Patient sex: M
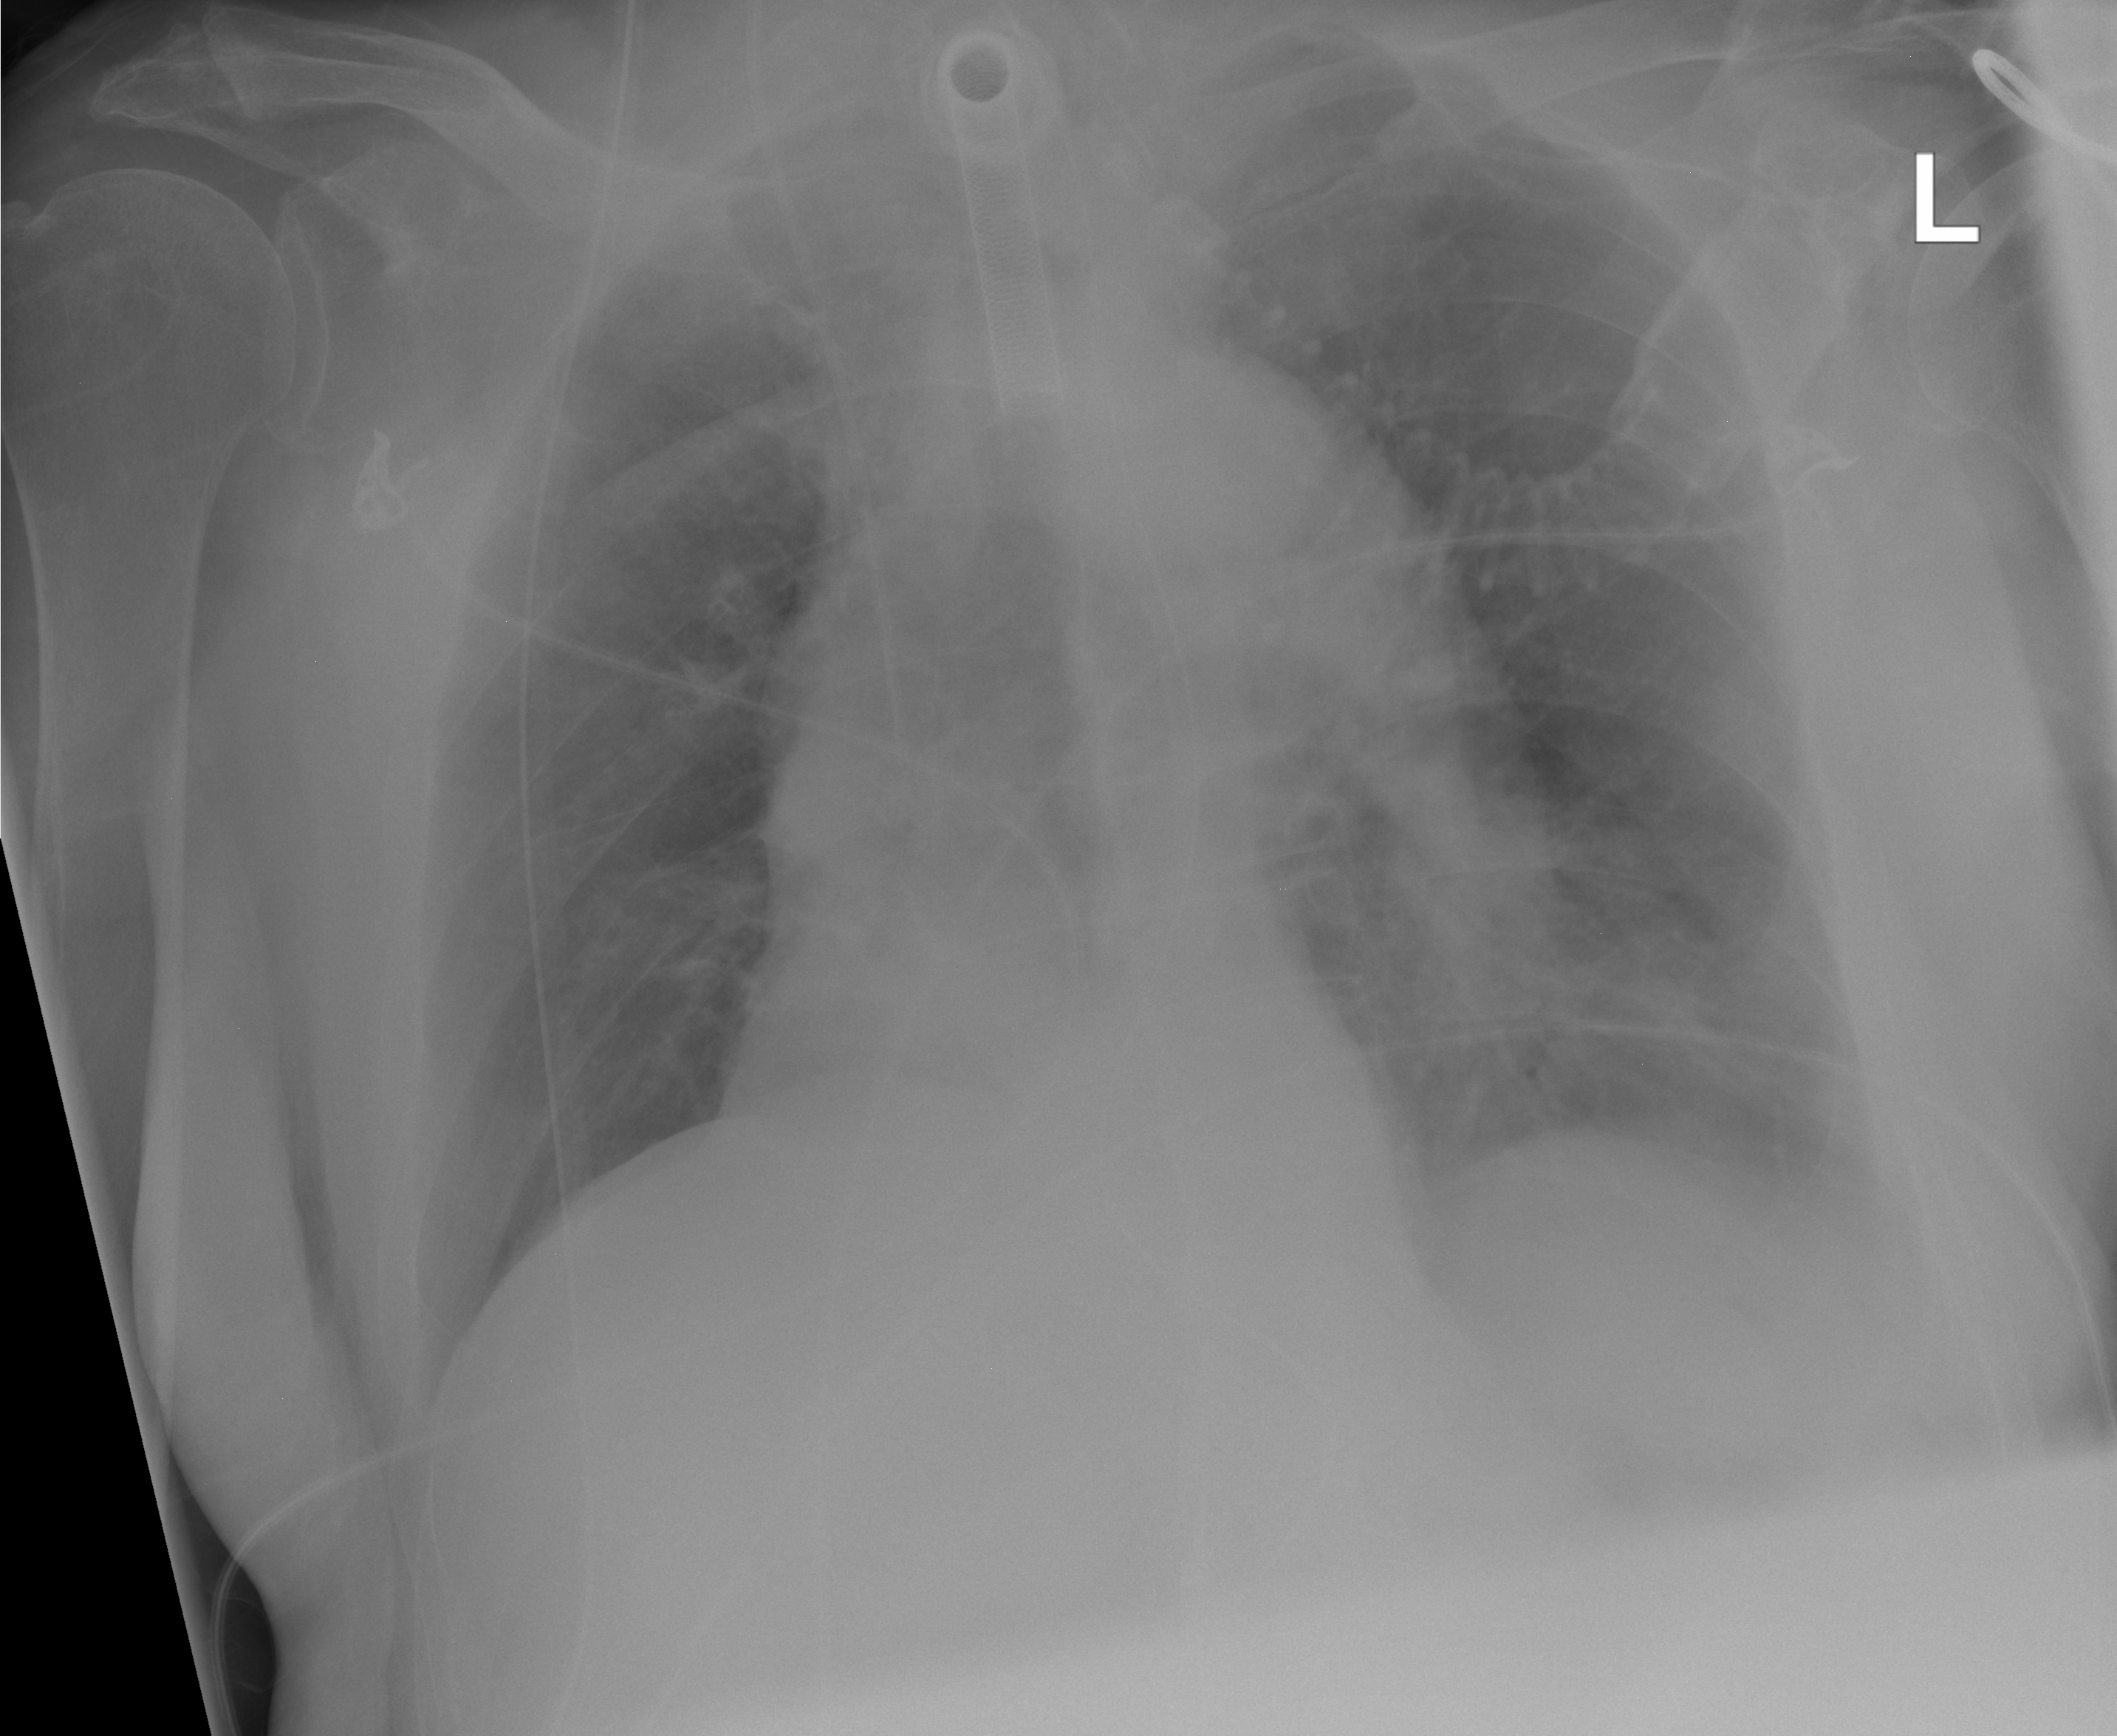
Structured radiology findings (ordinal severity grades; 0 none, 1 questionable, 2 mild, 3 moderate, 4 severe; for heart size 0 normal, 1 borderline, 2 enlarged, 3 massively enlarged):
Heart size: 0
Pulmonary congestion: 0
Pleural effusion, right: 0
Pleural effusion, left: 2
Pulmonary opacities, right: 0
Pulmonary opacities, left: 2
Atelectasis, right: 2
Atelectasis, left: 0